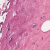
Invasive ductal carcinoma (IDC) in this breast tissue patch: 0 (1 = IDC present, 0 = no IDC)